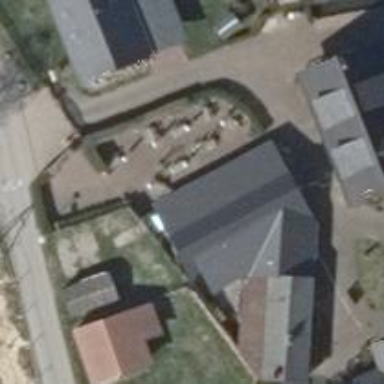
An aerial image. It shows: Restaurant.